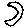
Label: moon